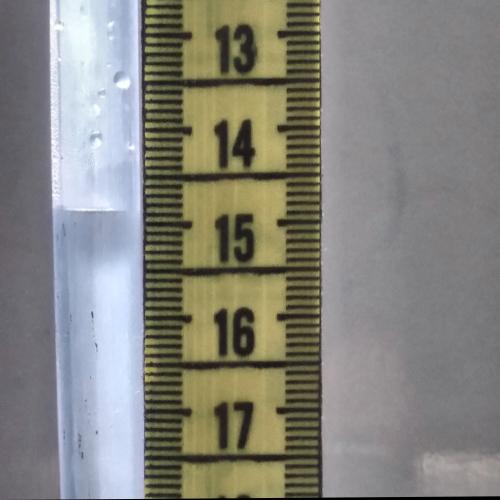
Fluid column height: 14.9 cm